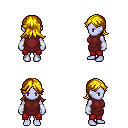
a pixel art fantasy rpg character, female body template, dark elf, purple skin, maroon tunic, red pants, blonde loose hair, white cloth bracers, four views (front, back, left, right), 2x2 character sprite sheet, small pixel art, hard edges, no anti-aliasing